Question: I have a canvas, on this canvas there are several elements. I can get the bounds of these elements separately.
How can I calculate the bounds of all elements with that data?
Please look at this graphical representation, hope that clarifies things.

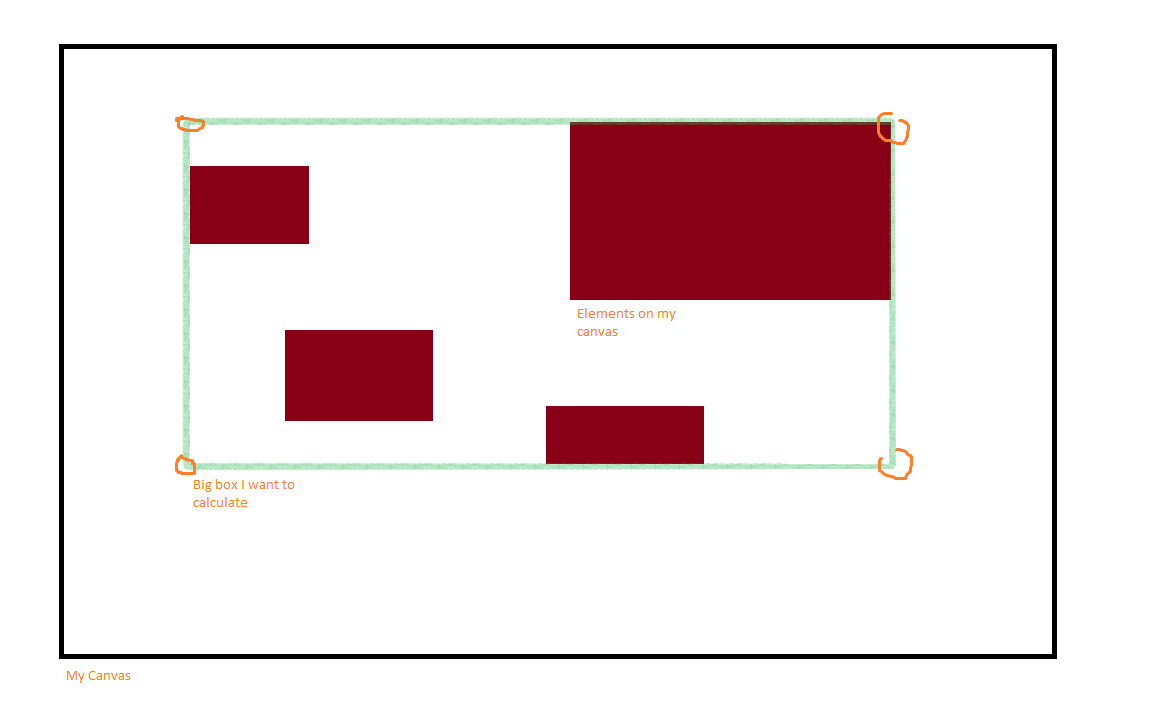
Answer: Pull the Point values for each corner of your elements into a list and then get the min and max X and Y values
'''
List<Point> Points = new List<Point>();
foreach (UIElement x in cvsMain.Children.Where(ui => ui.GetType() == typeof(Rectangle)))
{
// Obtain transform information based off element you need to find position within
GeneralTransform gt = x.TransformToVisual(cvsMain);
// Find the four corners of the element
Points.Add(gt.Transform(new Point(0, 0)));
Points.Add(gt.Transform(new Point((x as Rectangle).Width, 0)));
Points.Add(gt.Transform(new Point(0, (x as Rectangle).Height)));
Points.Add(gt.Transform(new Point((x as Rectangle).Width, (x as Rectangle).Height)));
}
Double Left = Points.Min(p => p.X);
Double Right = Points.Max(p => p.X);
Double Top = Points.Min(p => p.Y);
Double Bottom = Points.Max(p => p.Y);
'''
This site shows how to find the values for each corner
<URL>